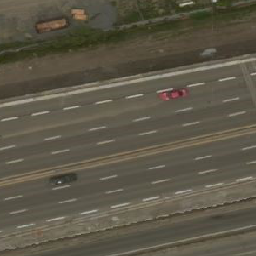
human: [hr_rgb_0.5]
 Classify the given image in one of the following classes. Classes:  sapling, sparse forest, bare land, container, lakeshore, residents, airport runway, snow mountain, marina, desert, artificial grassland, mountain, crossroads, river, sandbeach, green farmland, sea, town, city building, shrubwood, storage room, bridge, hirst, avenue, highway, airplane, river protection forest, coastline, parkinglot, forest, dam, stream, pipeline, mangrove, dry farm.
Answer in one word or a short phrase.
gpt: highway